Question:
Having 4 classes (A, B, C and D)
Knowing that classes B & C inherits class A, is it a design flaw to have a different multiplicity from class D to class B and class D to class C?
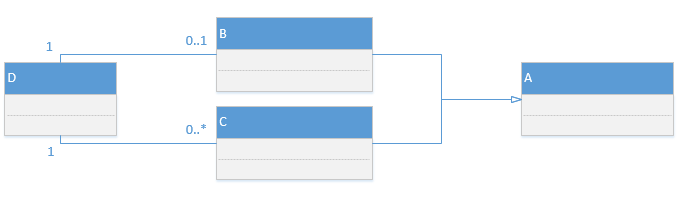
Answer: No, this is definitely not a design flaw. The cardinality of the associations between B/D and between C/D are properties of the specializations B and C only. The base class A is not affected by these associations.
An example could be a course (D) which has at most one teacher (B) and several students (C) which both are persons (A).